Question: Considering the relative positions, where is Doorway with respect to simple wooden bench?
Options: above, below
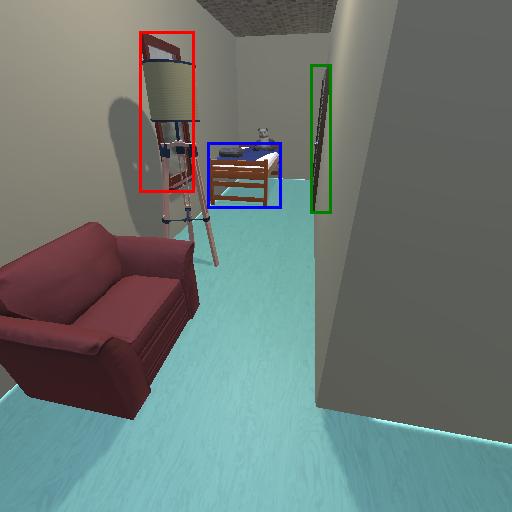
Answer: above